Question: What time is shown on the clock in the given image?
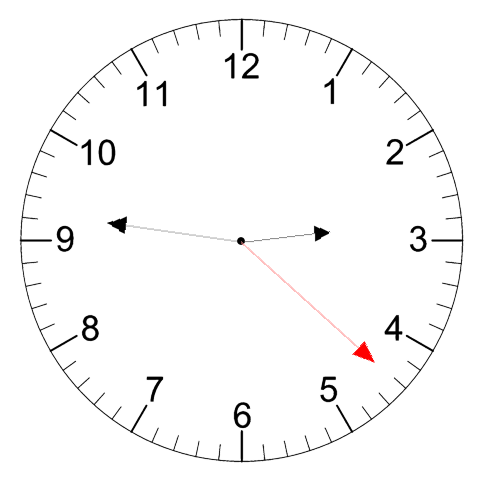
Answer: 02:46:22